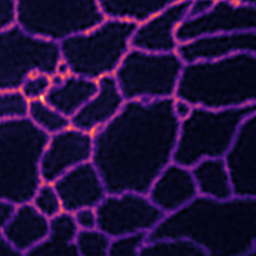
Label: Super-resolution ER image